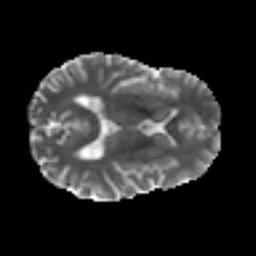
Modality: MD
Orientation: axial
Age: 37
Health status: ill
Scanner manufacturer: philips
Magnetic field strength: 3 T
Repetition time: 9 s
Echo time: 0.127 s